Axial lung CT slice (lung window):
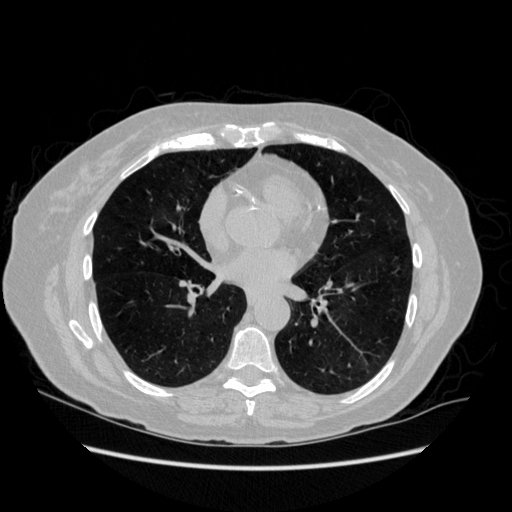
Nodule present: no